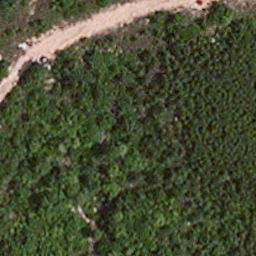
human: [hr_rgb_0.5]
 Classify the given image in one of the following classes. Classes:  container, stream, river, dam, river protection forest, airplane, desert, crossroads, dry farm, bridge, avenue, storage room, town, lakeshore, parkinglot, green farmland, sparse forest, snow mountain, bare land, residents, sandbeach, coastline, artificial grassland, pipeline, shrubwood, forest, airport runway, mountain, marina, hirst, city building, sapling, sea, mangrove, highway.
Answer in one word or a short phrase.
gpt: avenue